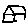
Label: house